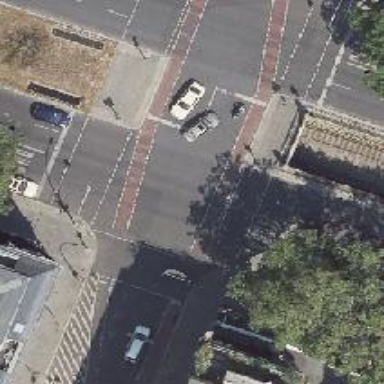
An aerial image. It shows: Footway crossing equipped with traffic signals.